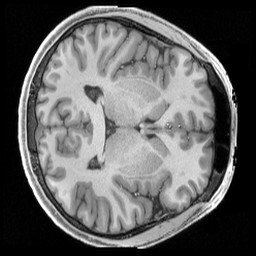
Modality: T1w
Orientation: axial
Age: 22
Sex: male
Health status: healthy
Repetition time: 2.4 s
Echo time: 0.00222 s